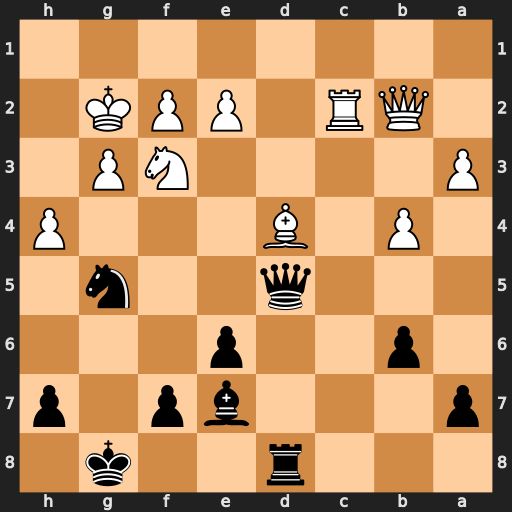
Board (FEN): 3r2k1/p3bp1p/1p2p3/3q2n1/1P1B3P/P4NP1/1QR1PPK1/8
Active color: b
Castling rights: -
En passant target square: -
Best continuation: Nxf3 exf3 Qxd4 Qxd4 Rxd4